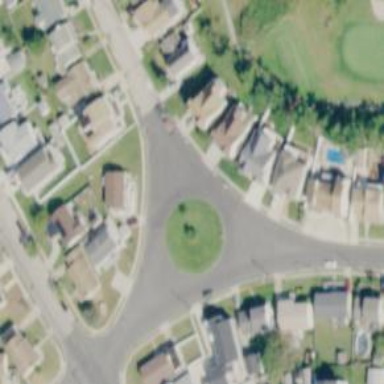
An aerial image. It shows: Residential road that intersects with roundabout.